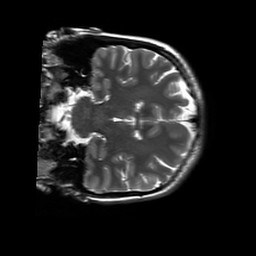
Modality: T2w
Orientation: coronal
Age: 25
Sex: female
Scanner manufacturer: siemens
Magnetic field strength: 3 T
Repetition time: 8.53 s
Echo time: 0.091 s